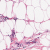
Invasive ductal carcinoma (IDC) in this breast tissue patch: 1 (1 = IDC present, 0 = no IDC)